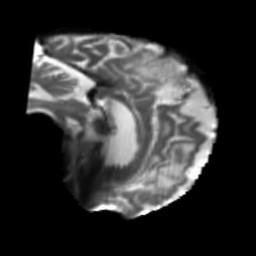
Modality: T2w
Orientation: sagittal
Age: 56
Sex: male
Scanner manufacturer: siemens
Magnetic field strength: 3 T
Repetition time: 5.25 s
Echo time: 0.08 s